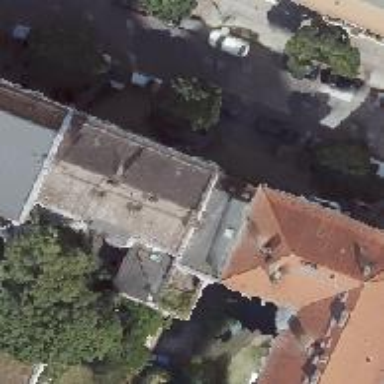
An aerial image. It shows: Gabled roof apartments building.